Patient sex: M
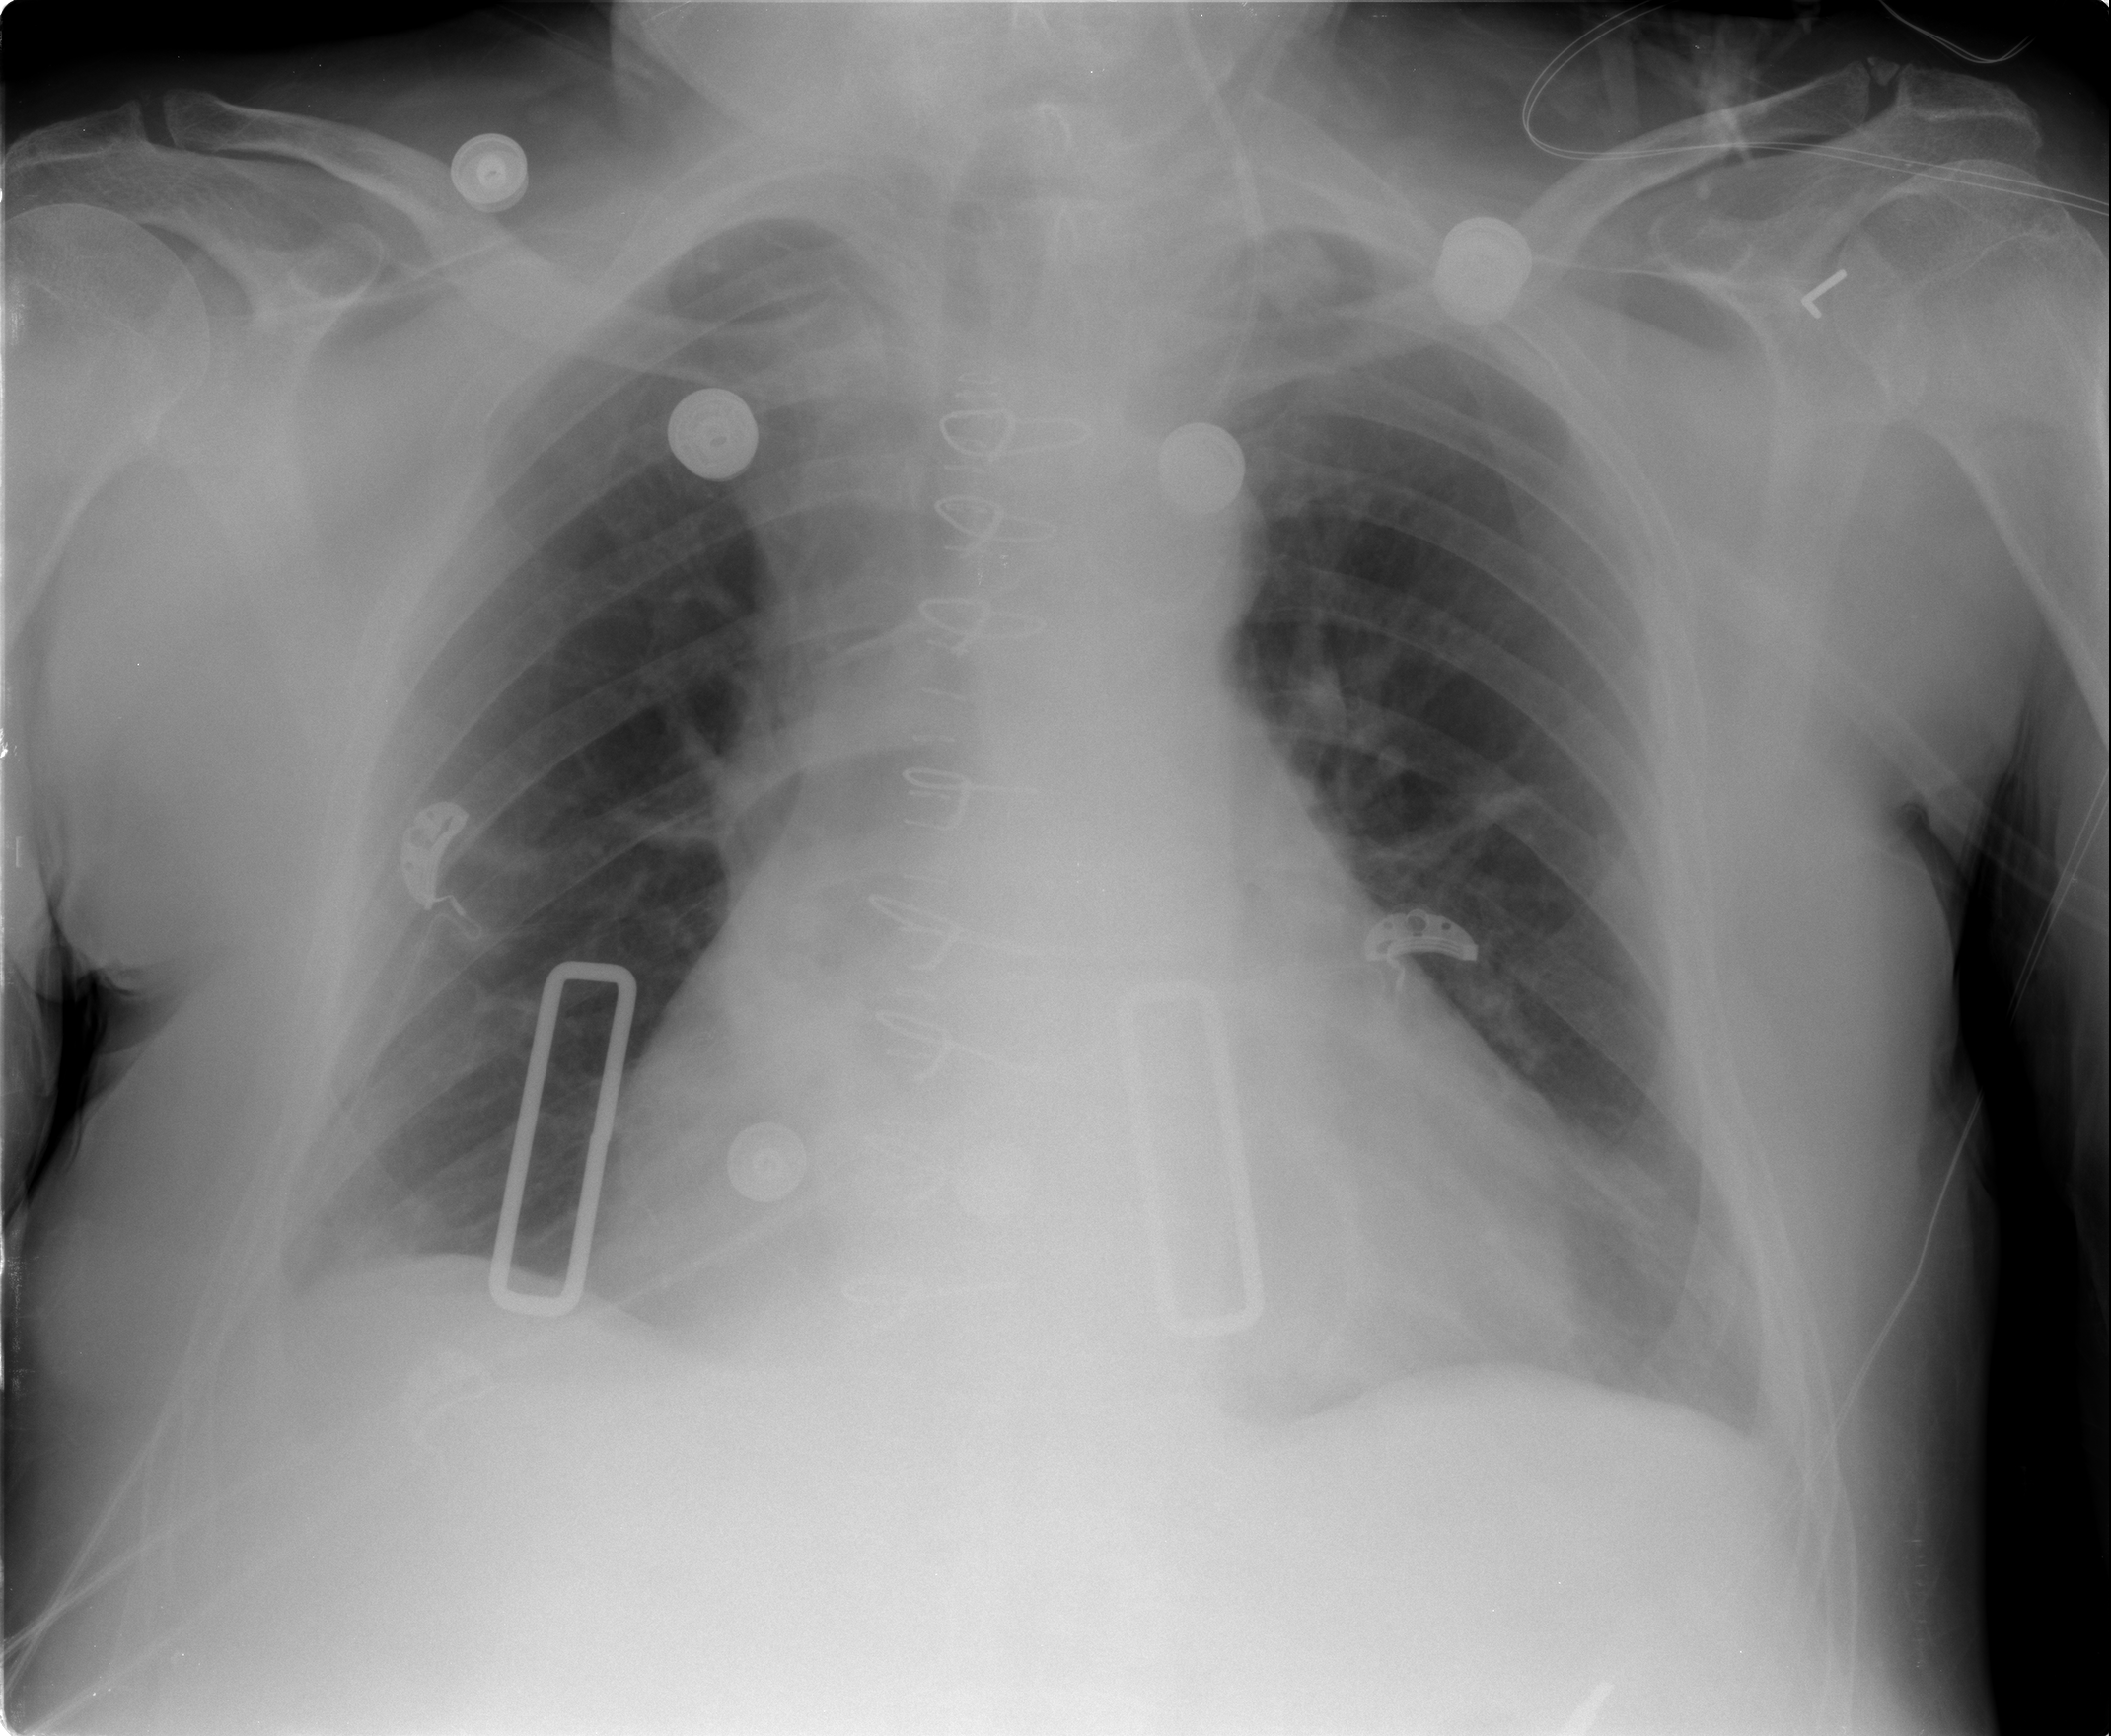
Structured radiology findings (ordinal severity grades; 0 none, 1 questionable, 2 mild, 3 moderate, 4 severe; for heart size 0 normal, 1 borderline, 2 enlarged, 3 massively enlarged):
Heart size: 2
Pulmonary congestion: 0
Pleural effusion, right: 1
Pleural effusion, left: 1
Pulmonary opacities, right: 0
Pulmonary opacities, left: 0
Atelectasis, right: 1
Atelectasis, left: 2